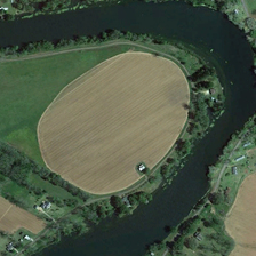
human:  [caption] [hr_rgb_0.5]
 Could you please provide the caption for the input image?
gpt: The circular Earth is a naked Earth.

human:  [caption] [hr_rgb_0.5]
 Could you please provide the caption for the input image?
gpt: The round land is a bare land.

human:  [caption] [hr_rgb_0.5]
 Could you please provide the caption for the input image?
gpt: The circular earth is a bare earth.

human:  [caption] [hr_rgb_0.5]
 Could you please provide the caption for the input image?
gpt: The round land is a bare land.

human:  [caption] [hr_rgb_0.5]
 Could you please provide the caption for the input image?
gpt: A circular land is bare.